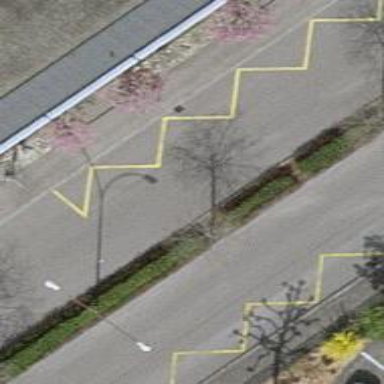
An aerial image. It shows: Bus stop with designated stop position for public transport.